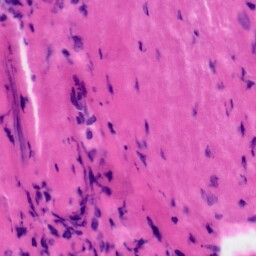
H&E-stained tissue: Tonsil